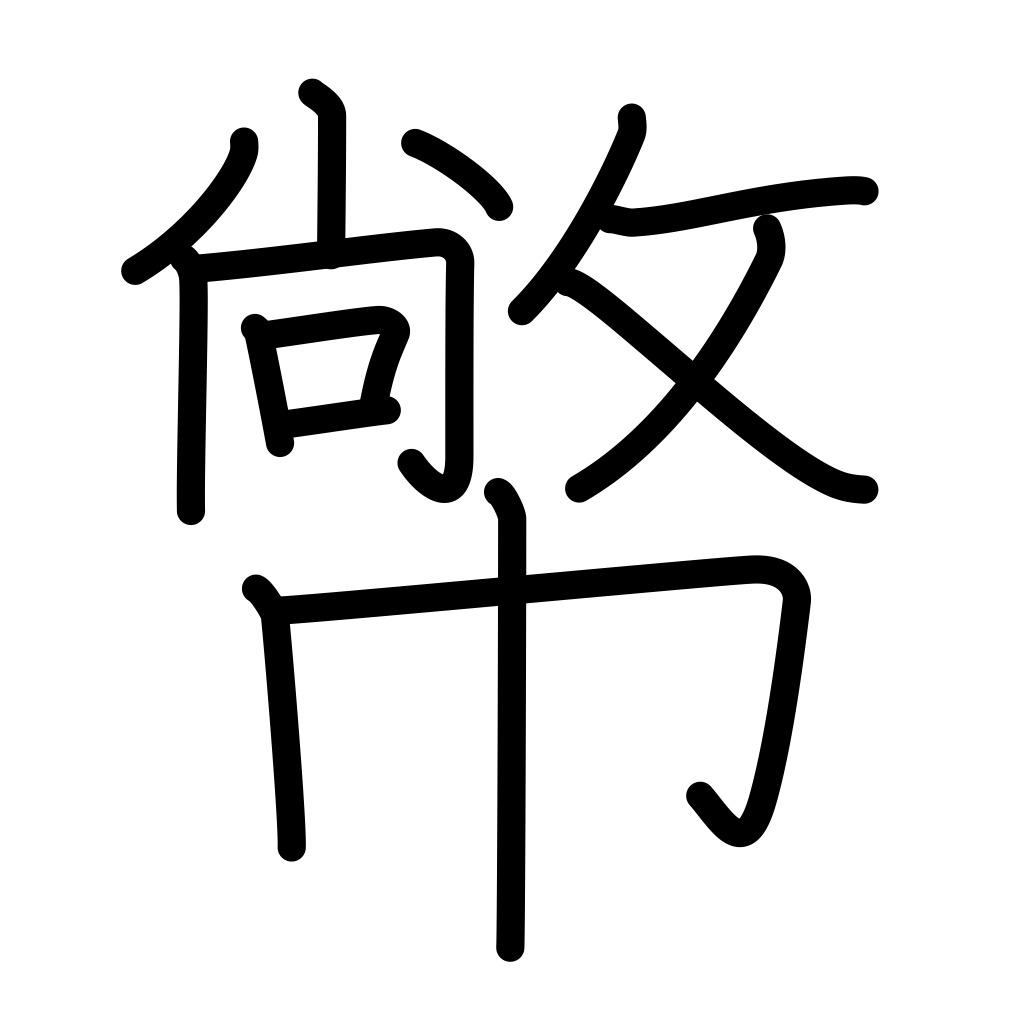
Meaning: Shinto zigzag paper offerings, bad habit, humble prefix, gift